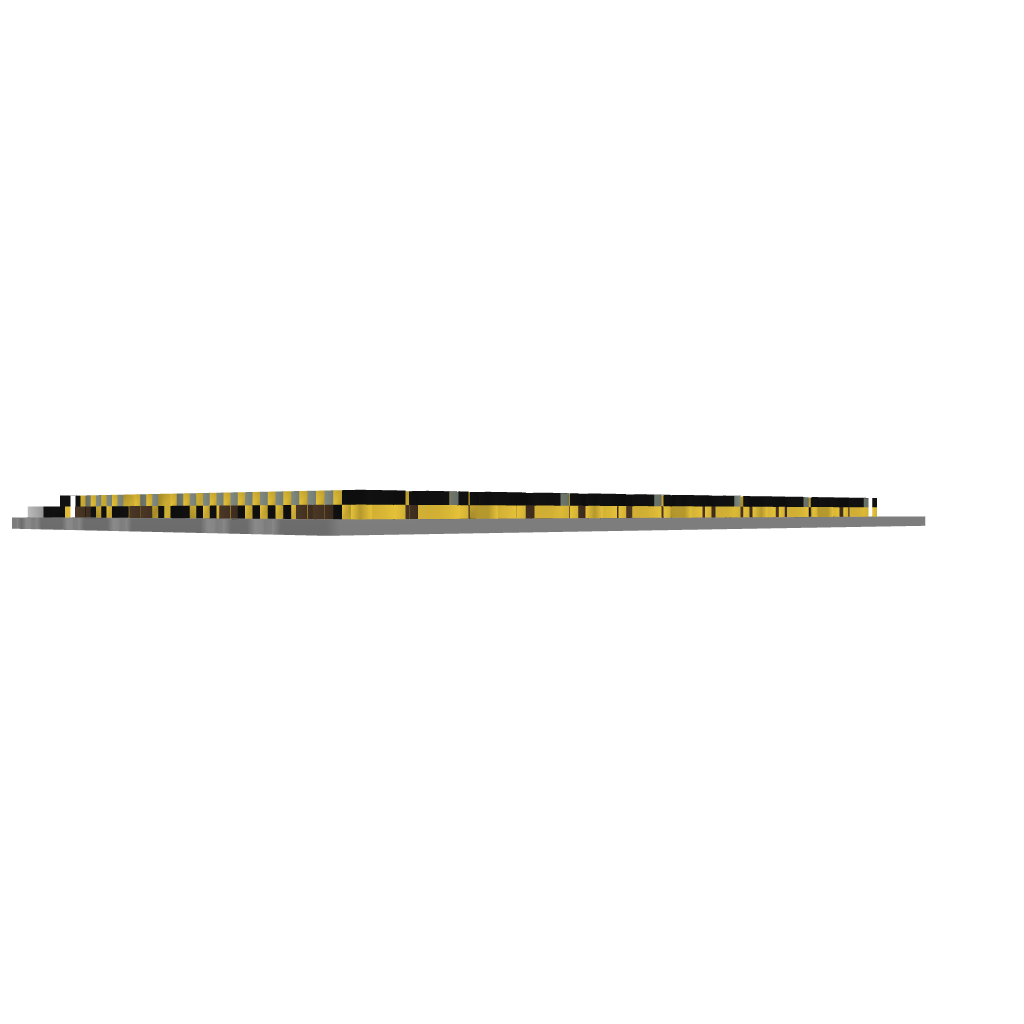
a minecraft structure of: Skyrim theme note blocks